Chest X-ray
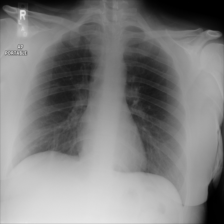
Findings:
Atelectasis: negative
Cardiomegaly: negative
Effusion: negative
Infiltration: negative
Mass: negative
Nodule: negative
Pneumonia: negative
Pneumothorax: negative
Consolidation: negative
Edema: negative
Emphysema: negative
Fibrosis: negative
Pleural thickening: negative
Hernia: negative